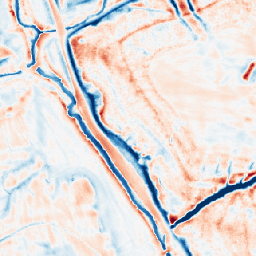
Category: edge_preserving
Decomposition family: bilateral
Decomposition parameters: d: 21
sigma_color: 25
sigma_space: 75
Upsampling method: area
Upsampling parameters: scale: 4
Upsampling scale: 4